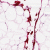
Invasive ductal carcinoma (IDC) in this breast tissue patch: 0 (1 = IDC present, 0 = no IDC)